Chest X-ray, PA view. Patient: 57 years old, sex M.
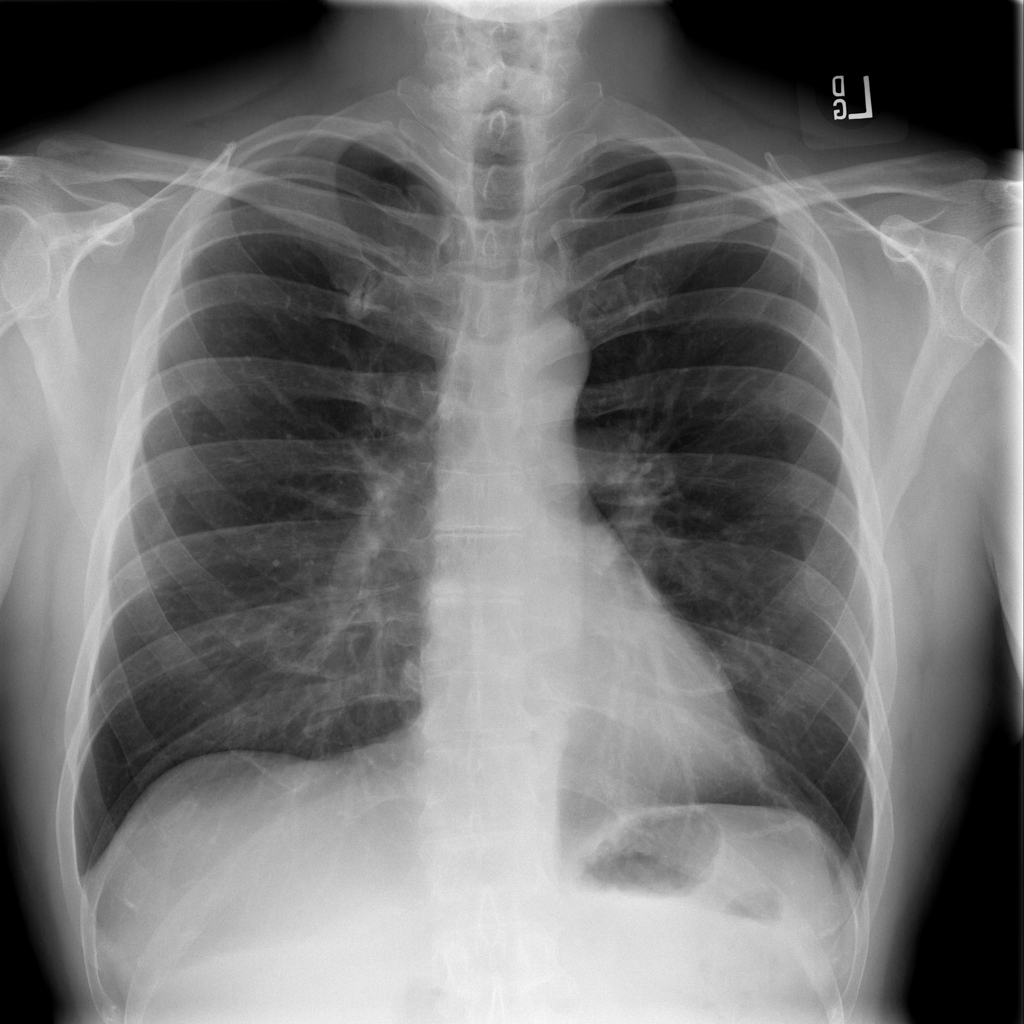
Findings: No Finding